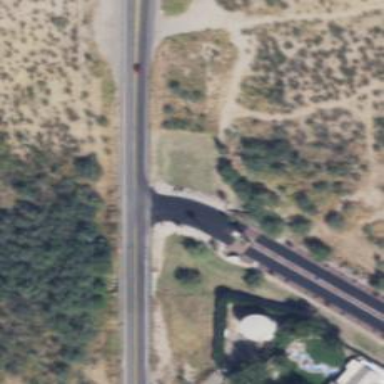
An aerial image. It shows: Stop road.